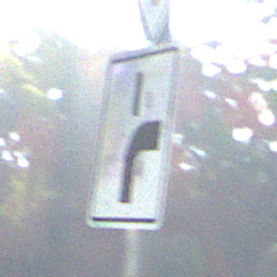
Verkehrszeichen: VerlaufVorfahrtsstrasse8
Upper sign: Vorfahrtsstrasse
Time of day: MorningAfternoon
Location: Outdoor (Nature)
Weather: PartlyCloudy
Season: NotSpecified
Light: Natural